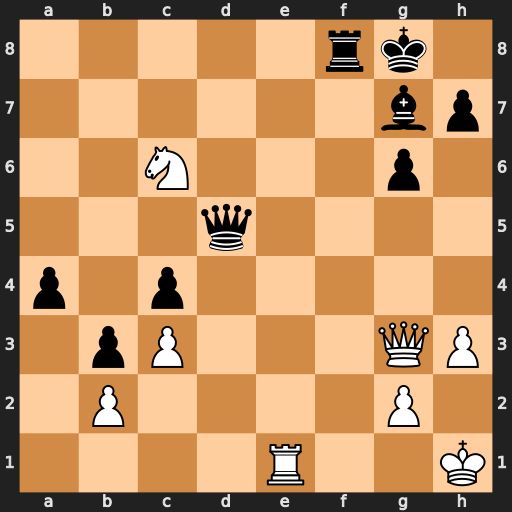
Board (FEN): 5rk1/6bp/2N3p1/3q4/p1p5/1pP3QP/1P4P1/4R2K
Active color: w
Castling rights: -
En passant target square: -
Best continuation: Ne7+ Kh8 Nxd5